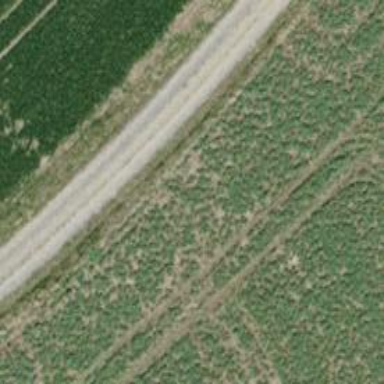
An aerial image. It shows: Track with fine gravel surface. The track has grade2 tracktype.